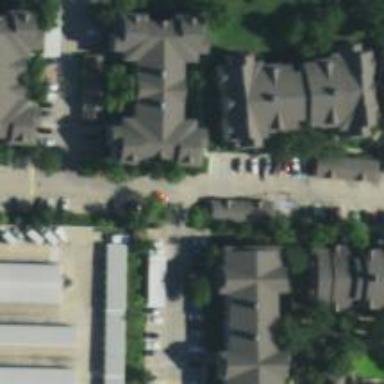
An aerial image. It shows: Living street.